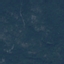
Land use / land cover: Forest